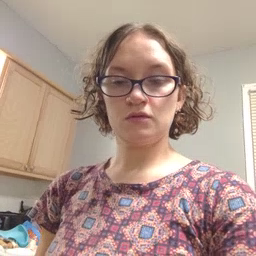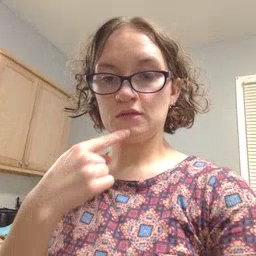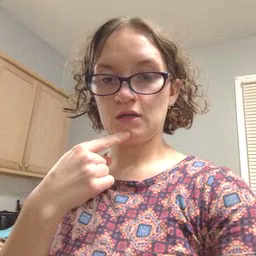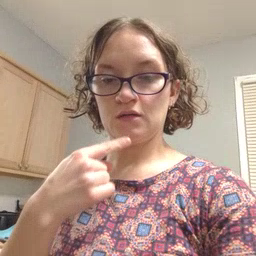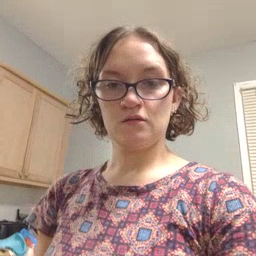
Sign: say